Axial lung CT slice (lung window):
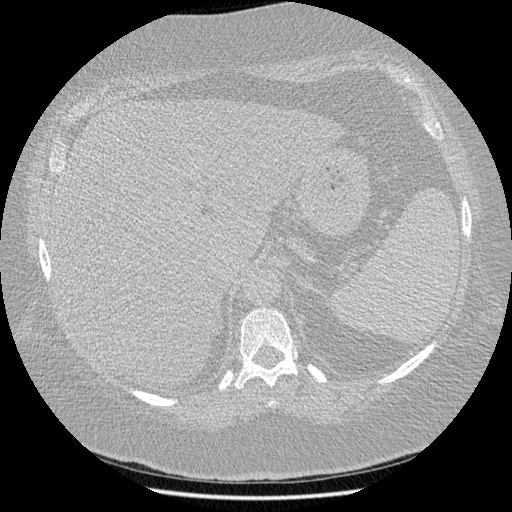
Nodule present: no